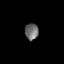
Tissue: skin
Cell type: Others
Senescence score: 0.7865
Nuclear area (px): 218
Mean DAPI intensity: 107.968